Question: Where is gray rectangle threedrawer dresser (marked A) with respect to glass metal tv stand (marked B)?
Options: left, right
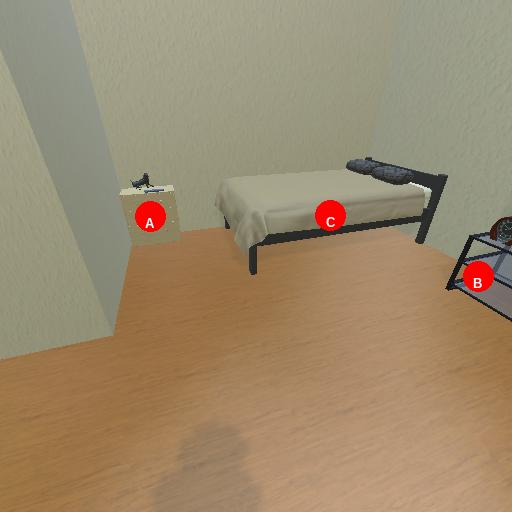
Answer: left